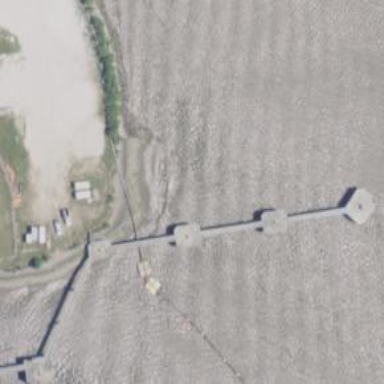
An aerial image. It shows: Man-made pier.